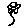
Label: flower